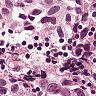
Metastatic tissue present: yes